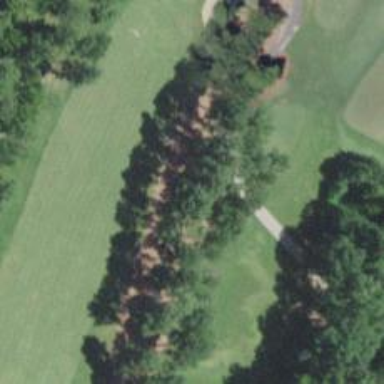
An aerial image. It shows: Pathway for golfing.